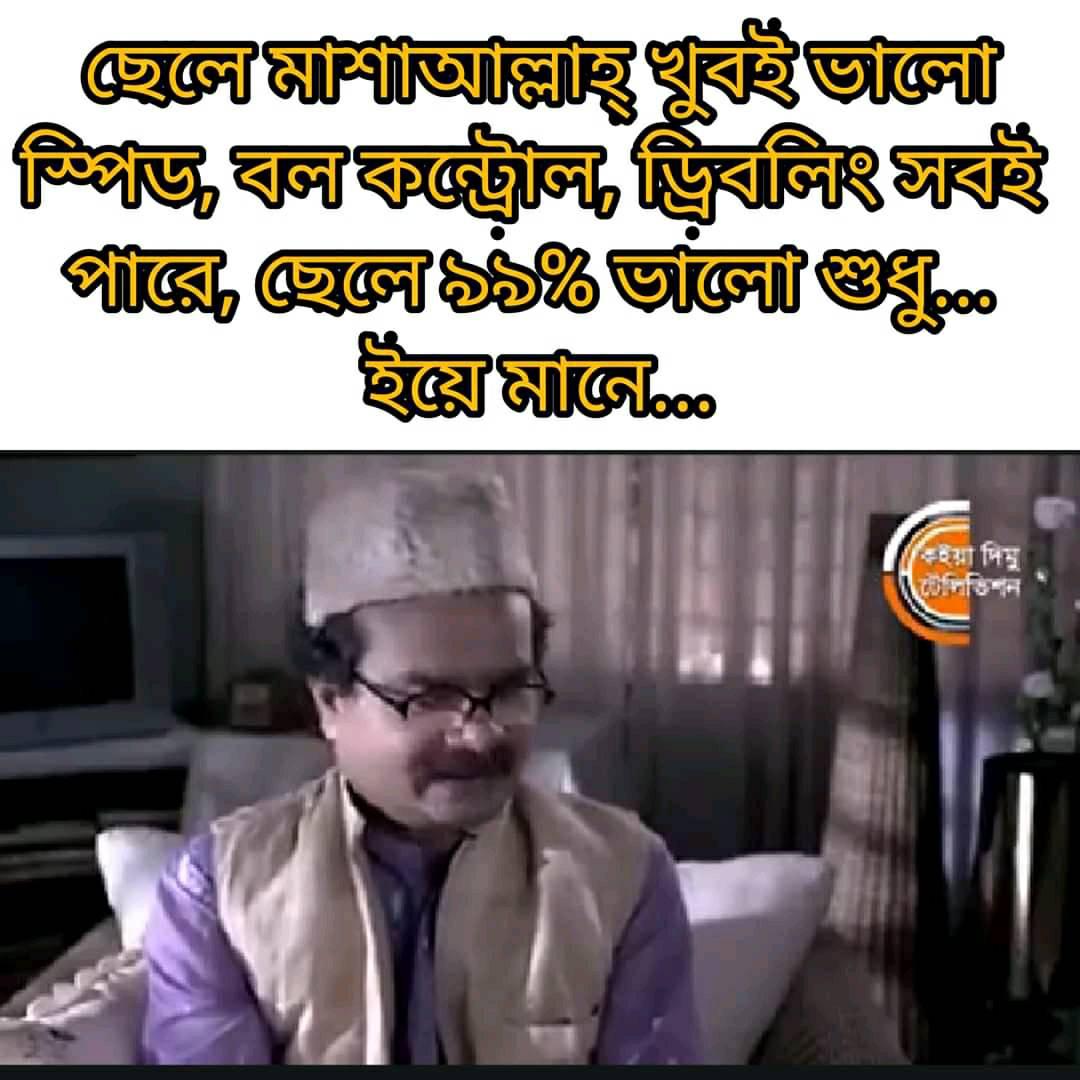
Text: ছেলে মাশাআল্লাহ খুবই ভালো স্পিড, বল কন্ট্রোল, ড্রিবলিং সবই পারে, ছেলে ৯৯% ভালো শুধু... ইয়ে মানে...
Label: Non Hate